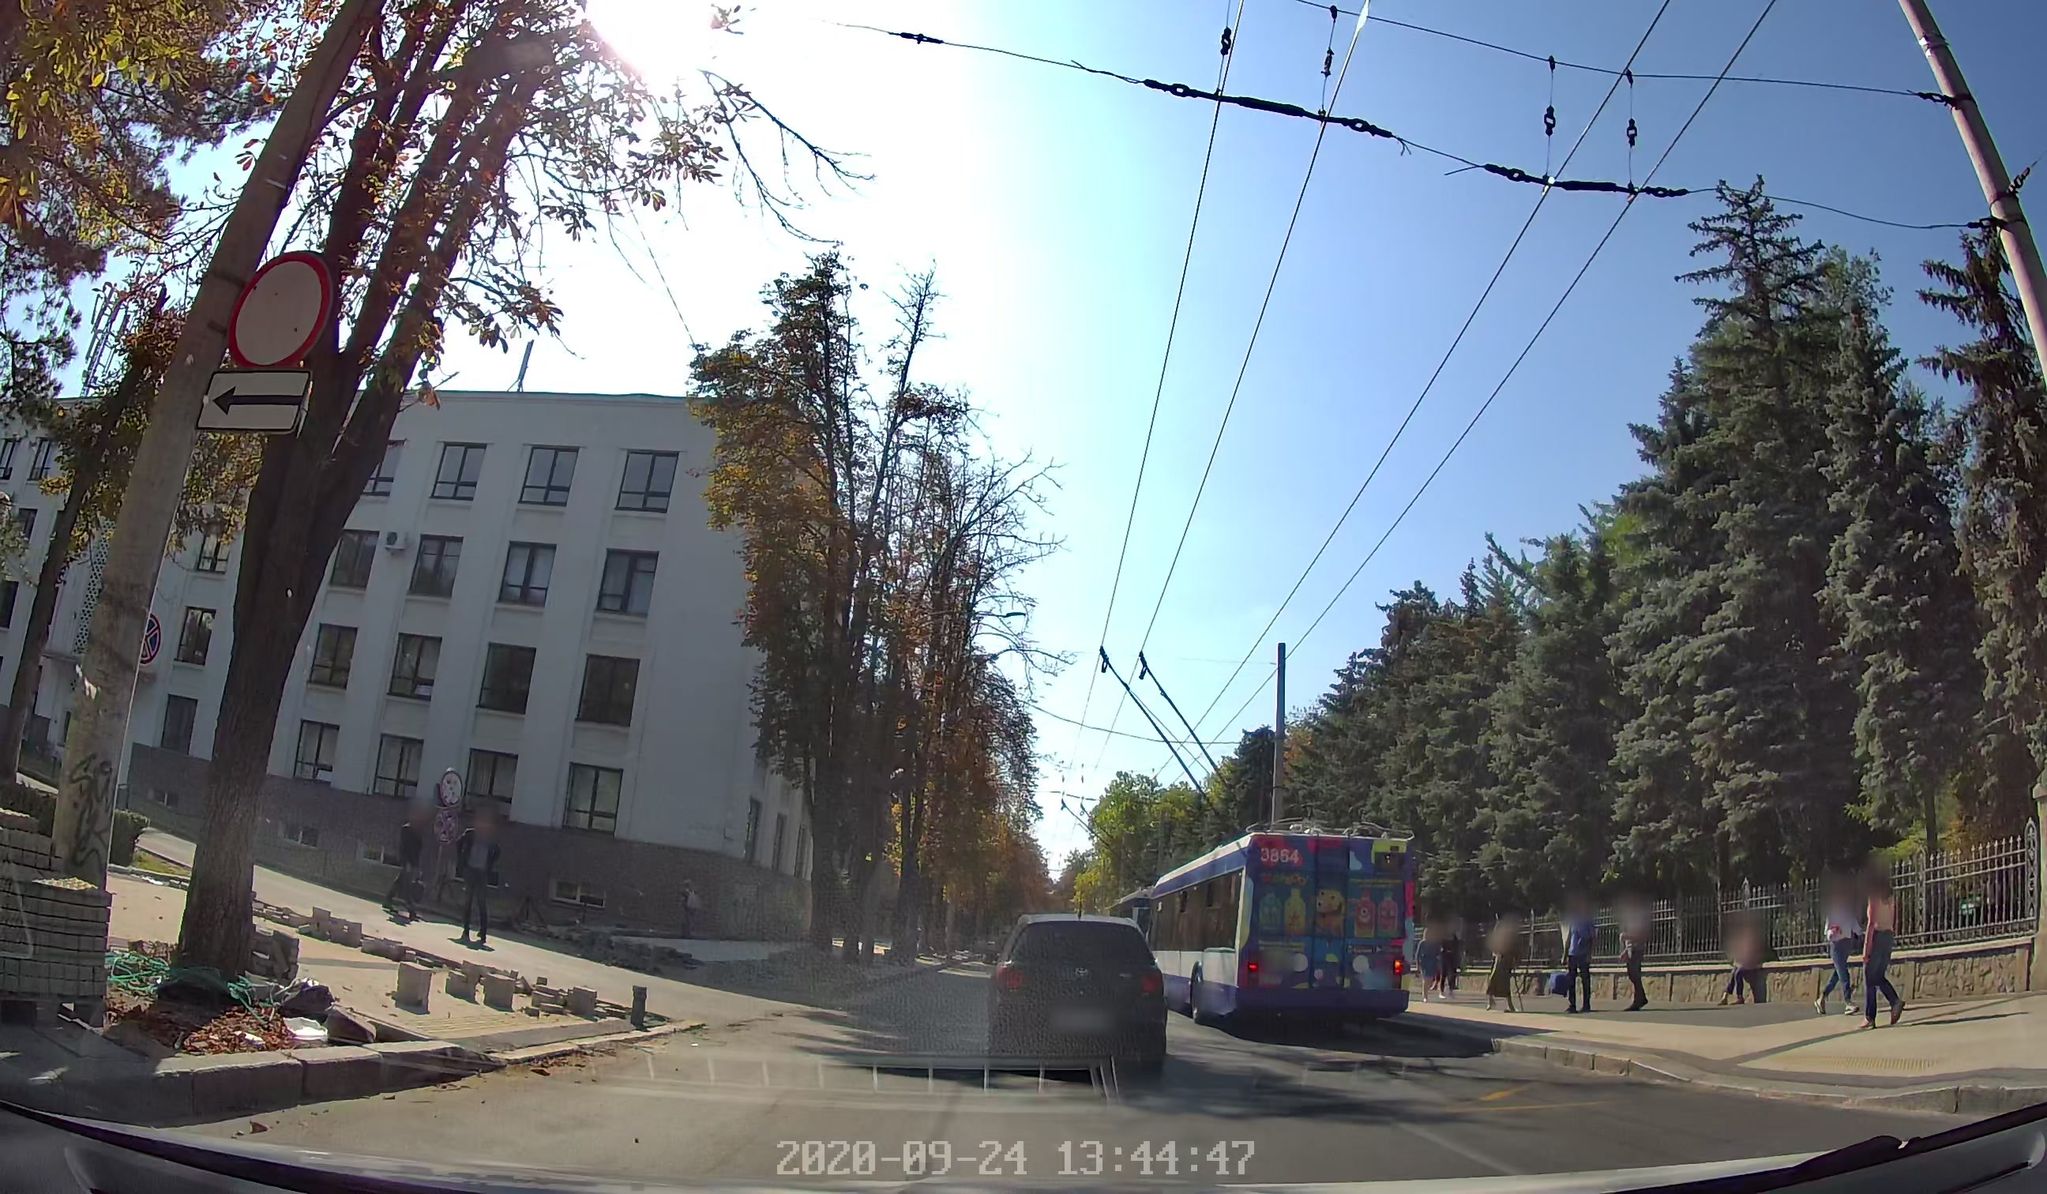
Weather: clear
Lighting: day
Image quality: good
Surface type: driving surface
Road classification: footway
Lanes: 3
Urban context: urban centre
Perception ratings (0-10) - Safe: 1.37, Lively: 5.35, Beautiful: 5.05, Boring: 5.54, Depressing: 5.53, Wealthy: 2.8